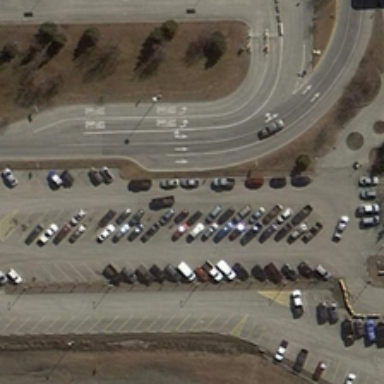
Between two roads  there are two parking lots with parked automobiles .